Interaction volume radius: 5 \u00c5
Interaction volume height: 15 \u00c5
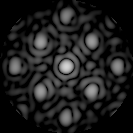
Disorder parameter: 0.2601